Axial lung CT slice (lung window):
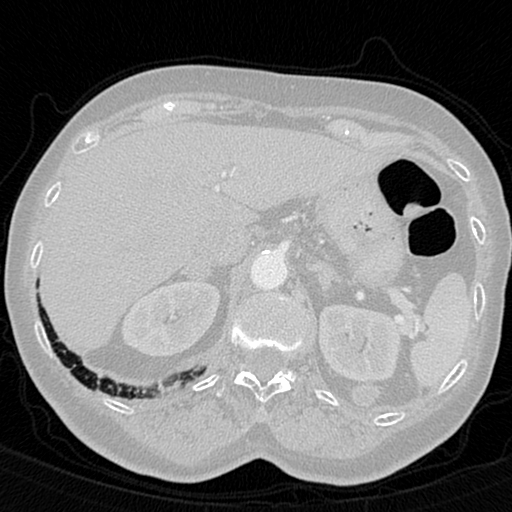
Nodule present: no